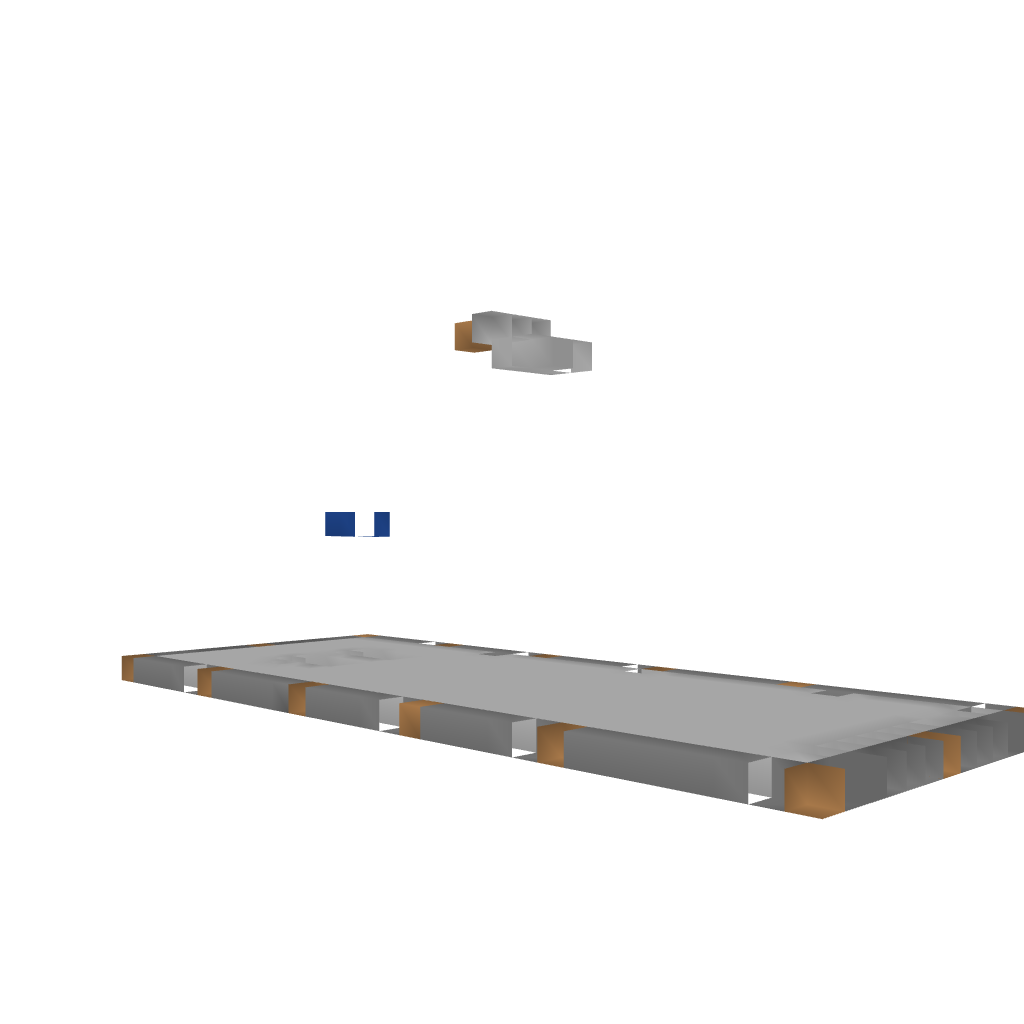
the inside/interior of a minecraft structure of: Human fountain